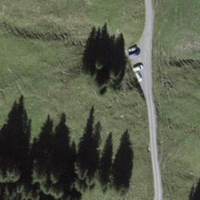
EUNIS habitat code: 23
Species observed at this site:
Campanula thyrsoides